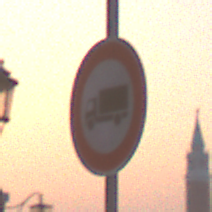
Verkehrszeichen: VerbotFuerKraftfahrzeugeUeberDreiKommaFuenfTonnen
Umgebung: Outdoor, Urban
Tageszeit: SunriseSunset
Wetter: Clear
Licht: Natural
Jahreszeit: NotSpecified
Kontrast: MediumContrast